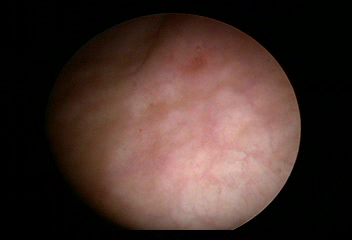
Modality: WLC
Class: Normal mucosa
Bladder cancer association: No